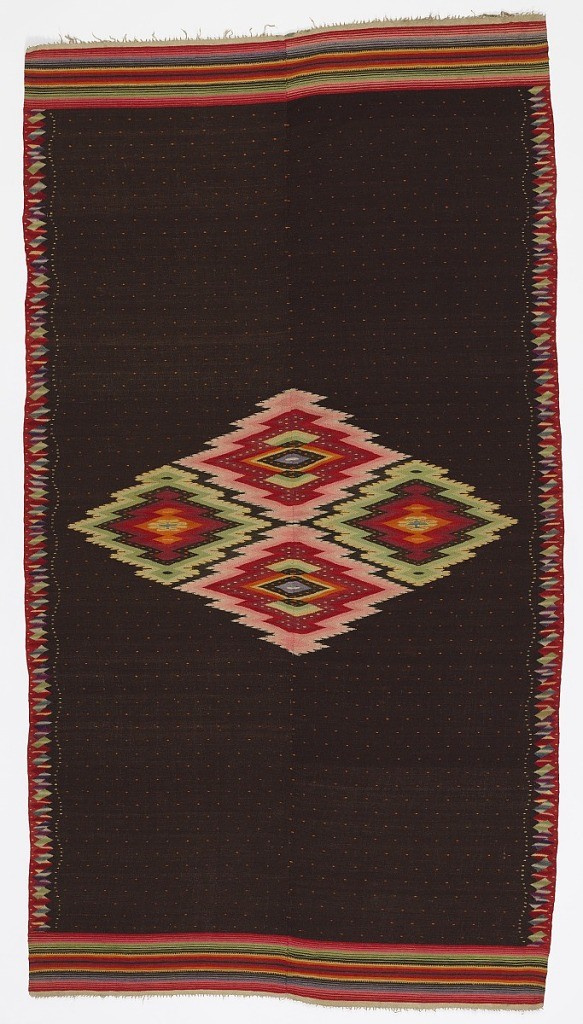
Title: Saltillo serape
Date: ca. 1880
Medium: two-ply machine spun undyed cotton (warp); handspun undyed wool (brown and white), handspun indigo-dyed wool, handspun synthetic-dyed wool (weft) Technique: weft-faced dovetail tapestry weave
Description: Late Classic Saltillo serape with a brown field and a central aggregate diamond. Brown field has a repeating red dot pattern with a white wavy dot stripe on either side. Warp ends have multicolored stripes and short off-white fringe. Side borders are stacked, variegated rhombuses in red, purple, yellow-green, dark blue, and light blue.